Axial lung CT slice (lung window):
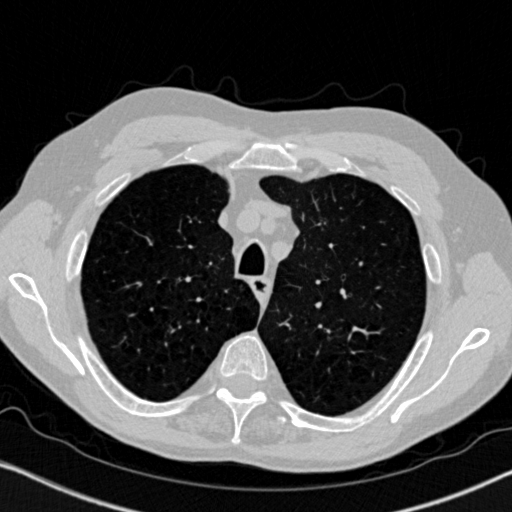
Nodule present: no